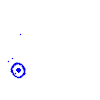
Particle: proton